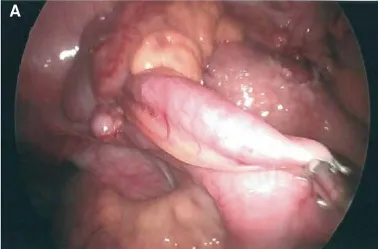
Laparoscopic images of non-perforated relatively normal appearing appendix.
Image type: endoscopy (airway_endoscopy)